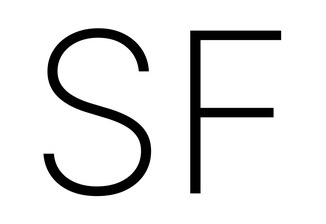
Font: Inter_ExtraLight